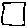
Label: square